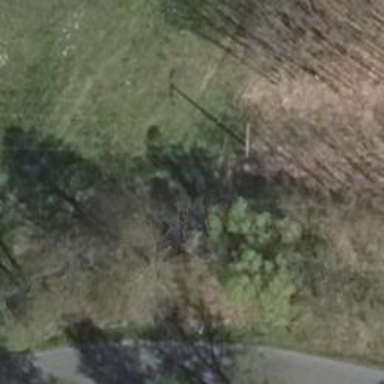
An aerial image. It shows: Minor power line.